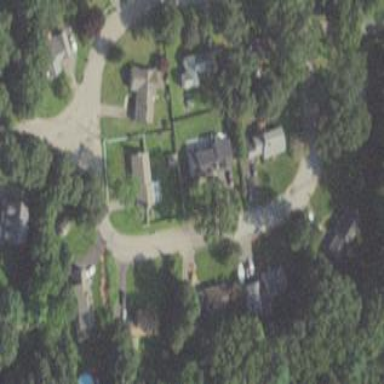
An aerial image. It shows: Residential road.